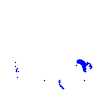
Particle: kaon